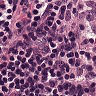
Metastatic tissue present: no